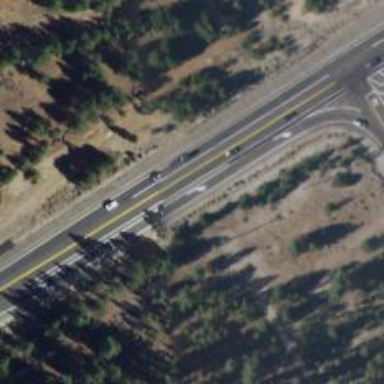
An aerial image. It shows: Asphalt trunk highway.